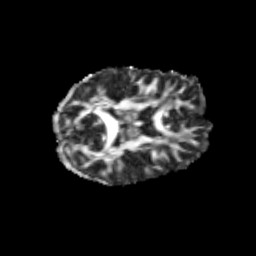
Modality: FA
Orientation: axial
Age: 27
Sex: female
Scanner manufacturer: siemens
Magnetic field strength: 3 T
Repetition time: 3.5 s
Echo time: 0.113 s